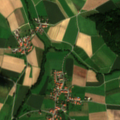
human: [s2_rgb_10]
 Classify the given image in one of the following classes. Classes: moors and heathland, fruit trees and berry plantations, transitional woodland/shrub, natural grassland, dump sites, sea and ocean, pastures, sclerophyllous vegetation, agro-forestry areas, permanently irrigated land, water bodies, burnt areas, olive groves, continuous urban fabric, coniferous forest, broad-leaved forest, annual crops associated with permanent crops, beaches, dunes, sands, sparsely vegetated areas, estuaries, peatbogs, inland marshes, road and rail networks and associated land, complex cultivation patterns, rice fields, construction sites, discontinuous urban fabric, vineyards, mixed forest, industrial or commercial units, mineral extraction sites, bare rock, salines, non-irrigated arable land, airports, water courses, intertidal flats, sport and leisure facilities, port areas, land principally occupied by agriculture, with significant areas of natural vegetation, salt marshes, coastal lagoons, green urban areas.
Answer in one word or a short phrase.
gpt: discontinuous urban fabric, non-irrigated arable land, mixed forest